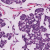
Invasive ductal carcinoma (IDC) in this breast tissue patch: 1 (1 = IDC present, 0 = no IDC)